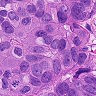
Metastatic tissue present: yes